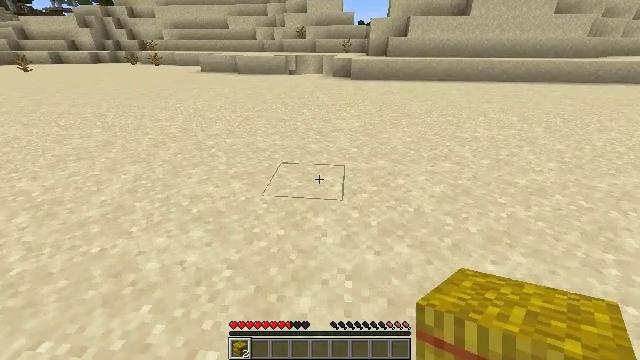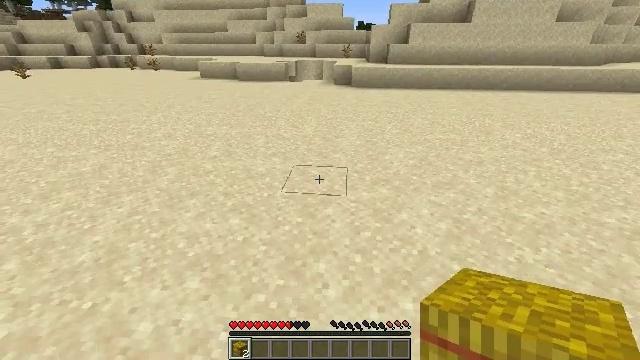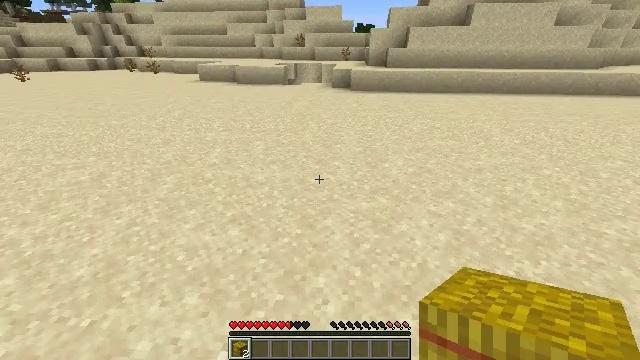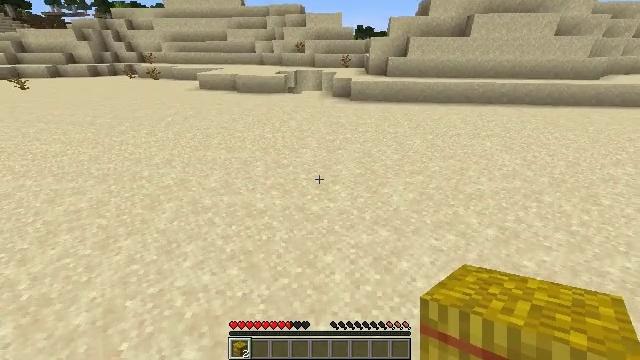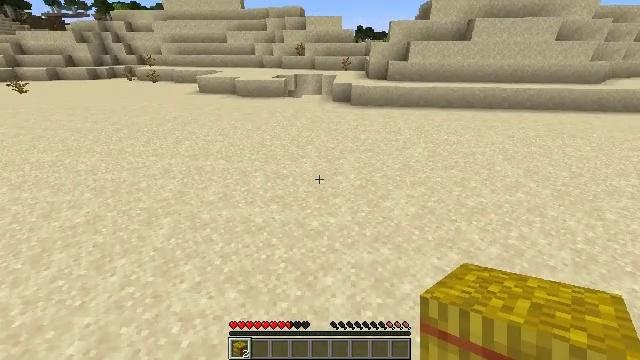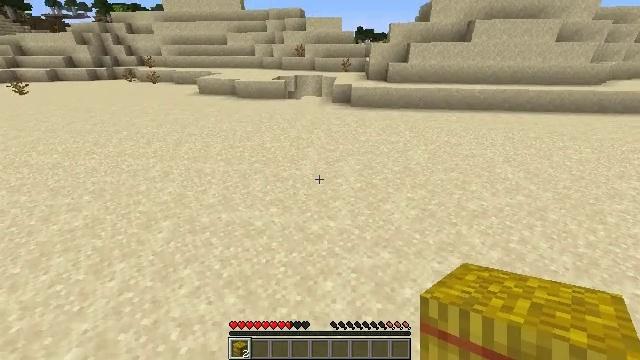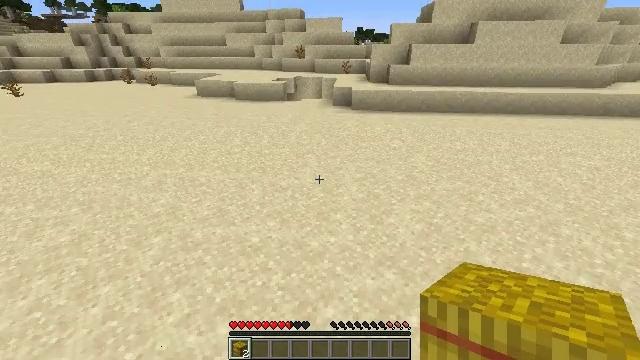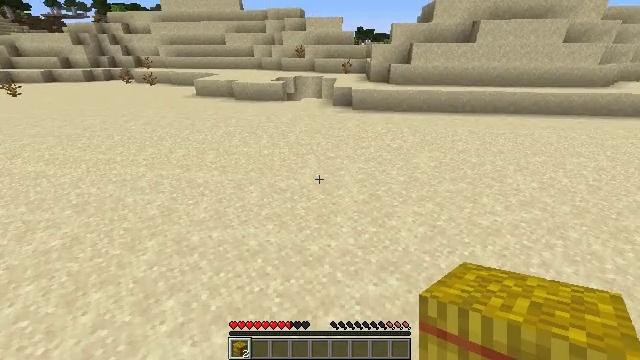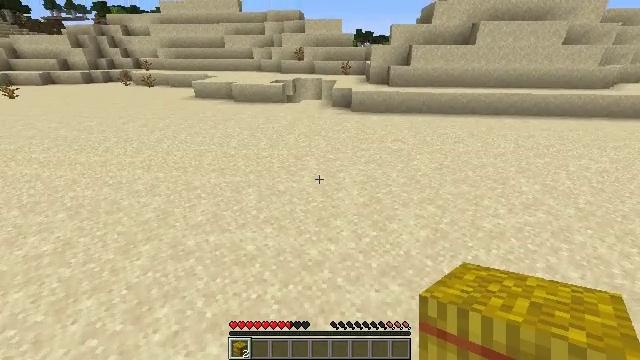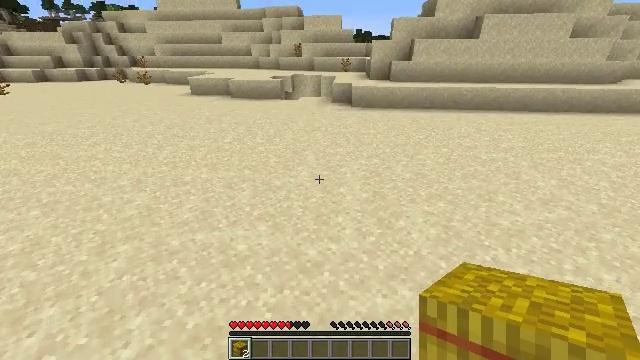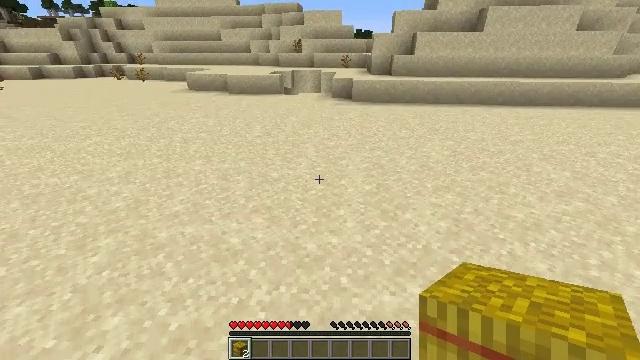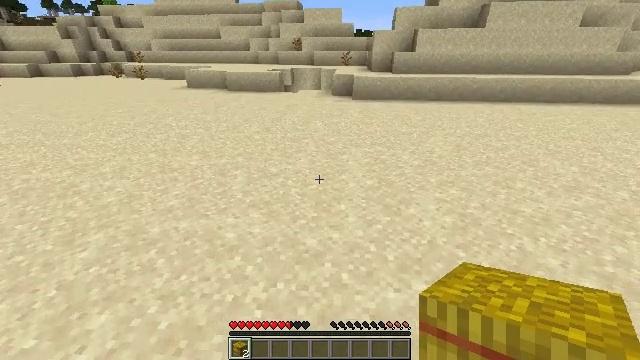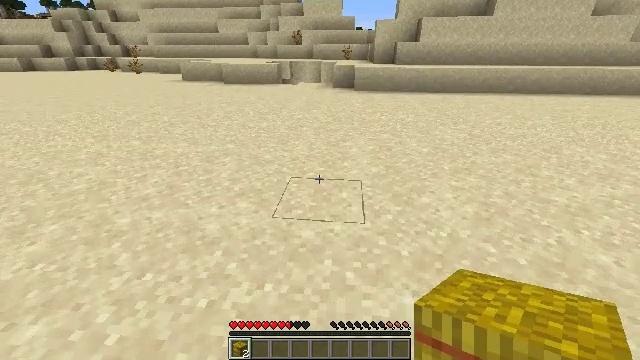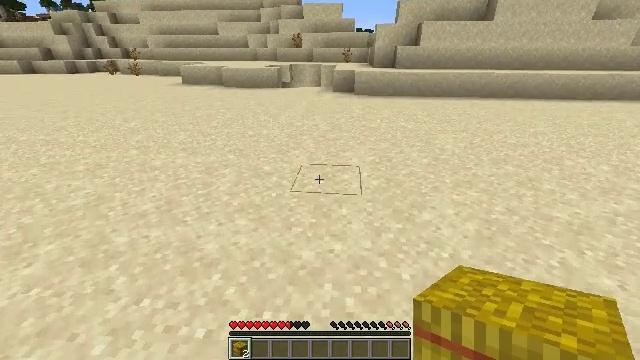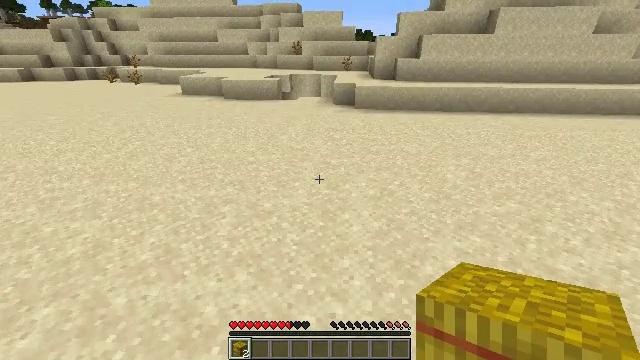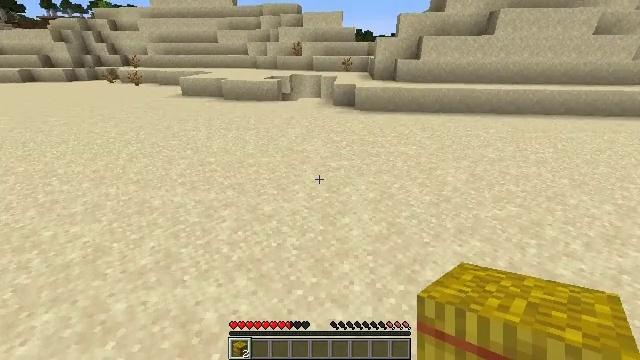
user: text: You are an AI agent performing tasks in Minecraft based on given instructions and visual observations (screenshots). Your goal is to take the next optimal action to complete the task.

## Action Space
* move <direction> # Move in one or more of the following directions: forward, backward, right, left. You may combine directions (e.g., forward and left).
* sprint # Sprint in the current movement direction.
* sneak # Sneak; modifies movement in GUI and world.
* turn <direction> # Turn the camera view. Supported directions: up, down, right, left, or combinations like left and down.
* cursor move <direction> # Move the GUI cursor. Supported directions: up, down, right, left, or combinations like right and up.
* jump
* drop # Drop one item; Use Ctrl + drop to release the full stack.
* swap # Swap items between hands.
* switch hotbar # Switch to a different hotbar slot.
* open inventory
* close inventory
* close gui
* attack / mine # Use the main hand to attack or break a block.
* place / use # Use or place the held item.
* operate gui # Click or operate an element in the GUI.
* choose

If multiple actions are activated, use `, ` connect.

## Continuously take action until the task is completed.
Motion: motion action
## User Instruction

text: Drop a hay block.
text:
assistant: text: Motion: move forward, jump
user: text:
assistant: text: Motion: move forward, jump
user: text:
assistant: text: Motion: move forward, jump
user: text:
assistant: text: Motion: move forward, jump
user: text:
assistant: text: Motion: move forward, jump
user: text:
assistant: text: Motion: move forward, jump
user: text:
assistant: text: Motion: move forward, jump
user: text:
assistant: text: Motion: move forward, sprint, jump
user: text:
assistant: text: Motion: move forward, sprint, jump
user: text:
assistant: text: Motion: move forward, jump
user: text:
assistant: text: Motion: move forward, jump
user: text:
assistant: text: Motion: move forward, jump
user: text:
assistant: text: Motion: move forward, sprint, jump
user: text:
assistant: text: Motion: move forward, sprint, jump
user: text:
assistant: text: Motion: move forward, sprint, jump
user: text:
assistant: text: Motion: move forward, sprint, jump
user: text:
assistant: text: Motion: move forward, sprint, jump
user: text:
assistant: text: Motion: move forward, sprint, jump
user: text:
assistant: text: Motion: move forward, sprint, jump
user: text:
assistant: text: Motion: move forward, sprint, jump
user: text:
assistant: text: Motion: move forward, jump
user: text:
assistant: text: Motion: move forward, jump
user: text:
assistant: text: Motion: move forward, jump
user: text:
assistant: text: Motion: move forward, jump
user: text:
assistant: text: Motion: move forward, jump
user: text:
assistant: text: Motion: move forward, jump
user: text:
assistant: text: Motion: move forward, jump
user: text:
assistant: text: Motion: move forward, jump
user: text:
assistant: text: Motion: move forward, jump
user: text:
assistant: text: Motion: move forward, jump